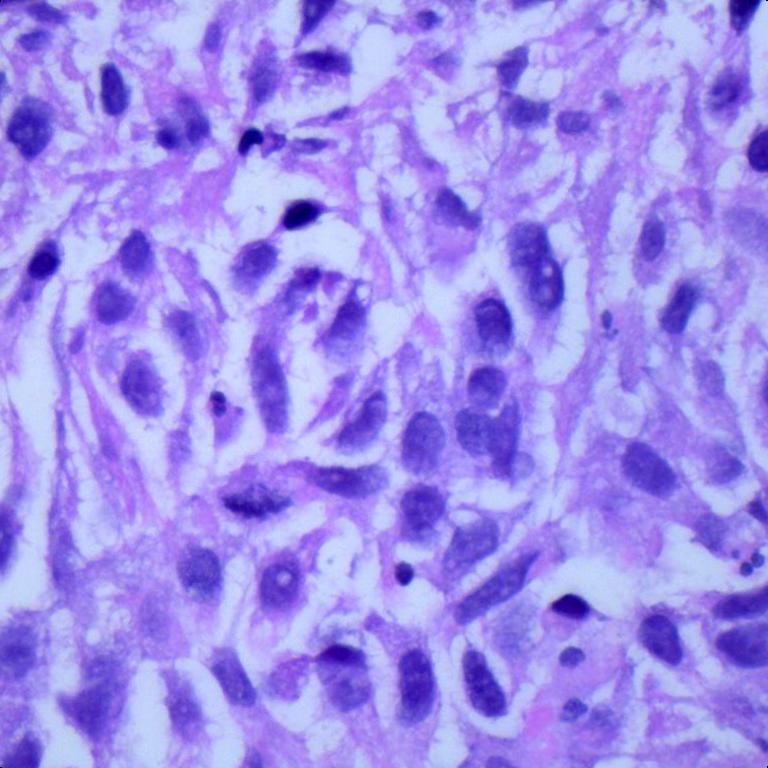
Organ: lung
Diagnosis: squamous carcinomas